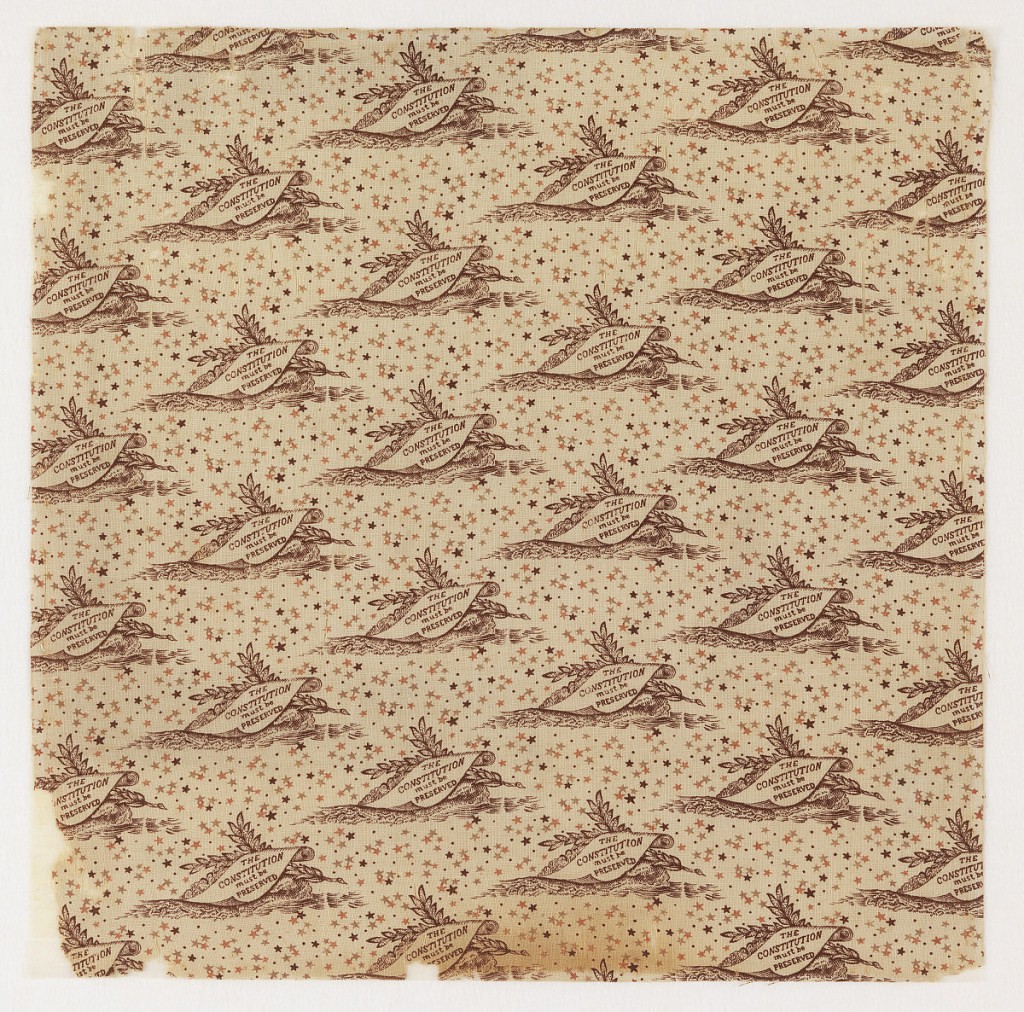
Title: The Constitution Must Be Preserved
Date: ca. 1860
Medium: cotton Technique: printed by engraved roller on plain weave Label: cotton printed by engraved roller
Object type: Fragment
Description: Printed cotton with a repeating design of laurel branches with a scroll which reads "The Constitution must be Preserved," on a background sprinkled with stars. Printed in brown, tan and pink on an ivory ground. Printed in support of the Constitutional Union Party's presidential candidate, John Bell, in 1860.